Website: bh-photo
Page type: customer-info-address
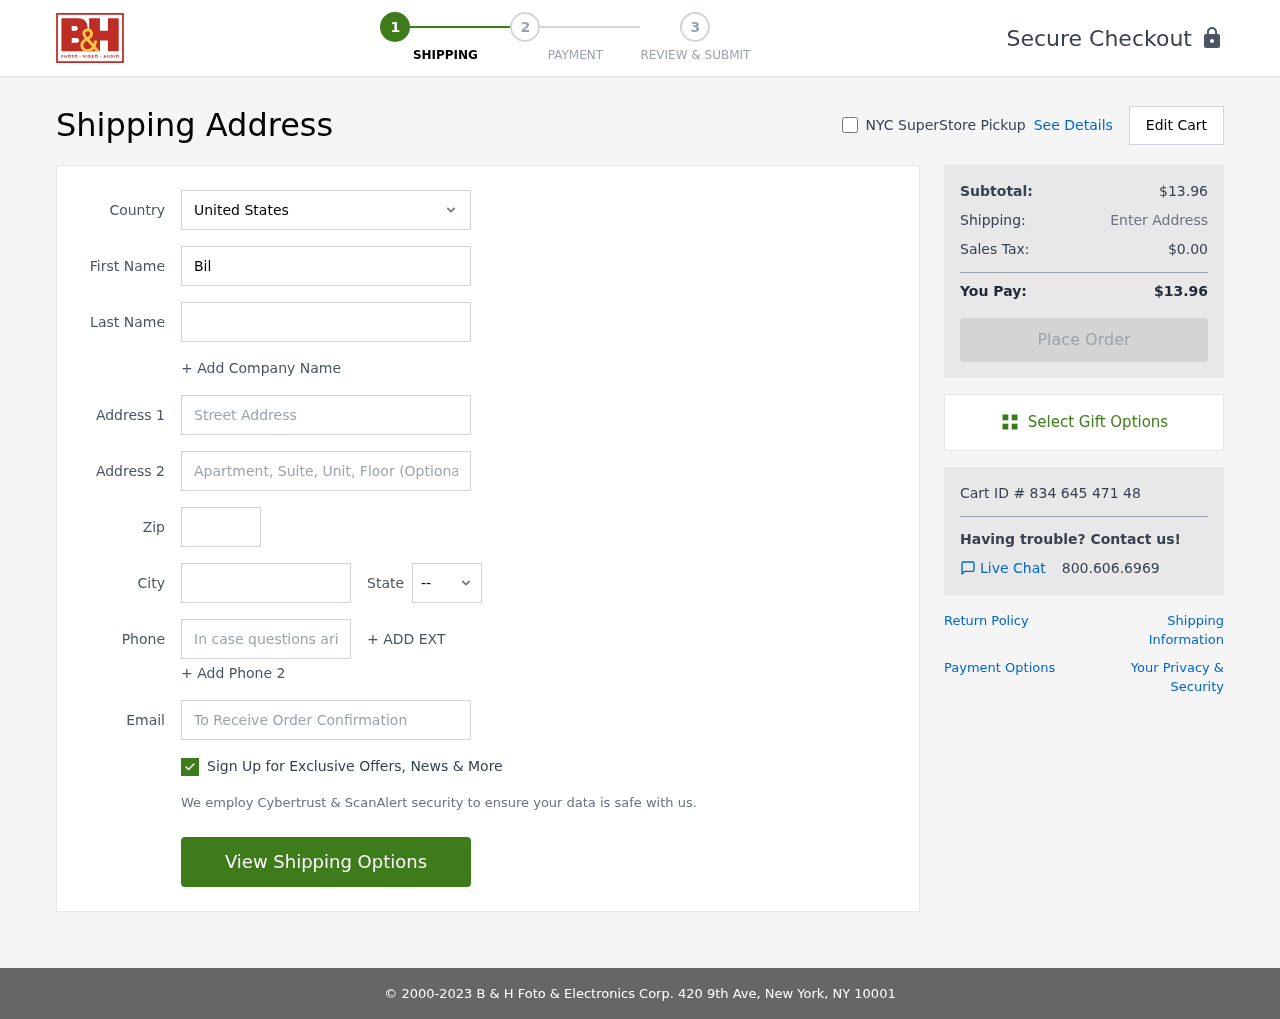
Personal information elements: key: PII_CITY
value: Wigginsfurt
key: PII_COUNTRY
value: United States
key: PII_EMAIL
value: billy_brown@gmail.com
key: PII_FIRSTNAME
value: Billy
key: PII_LASTNAME
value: Brown
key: PII_PHONE
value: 5506881060
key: PII_POSTCODE
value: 13946
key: PII_STATE_ABBR
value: MN
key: PII_STREET
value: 329 Craig Valleys Suite 565
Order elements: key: ORDER_SUBTOTAL
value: $13.96
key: ORDER_TAX
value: $0.00
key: ORDER_TOTAL
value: $13.96
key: ORDER_ID
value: Cart ID # 834 645 471 48